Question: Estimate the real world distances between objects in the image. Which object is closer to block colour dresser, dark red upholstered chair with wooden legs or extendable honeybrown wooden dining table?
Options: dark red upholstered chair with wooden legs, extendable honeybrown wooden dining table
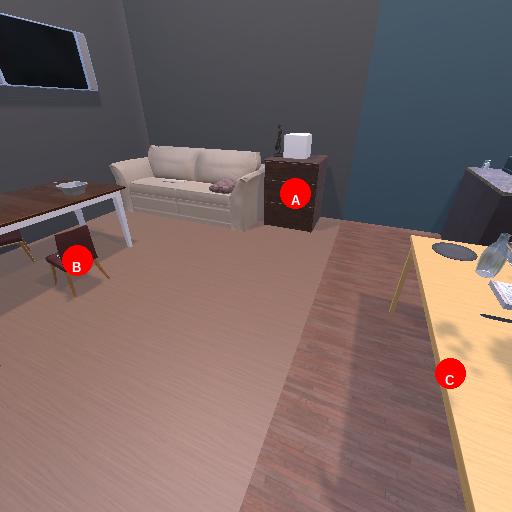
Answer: dark red upholstered chair with wooden legs